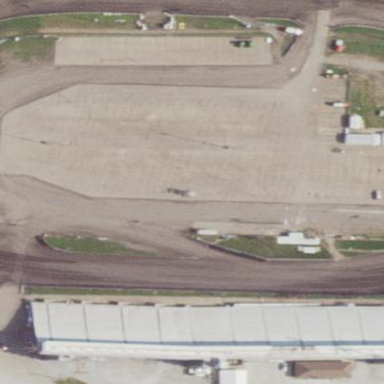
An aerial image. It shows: Dirt raceway for motor sports.